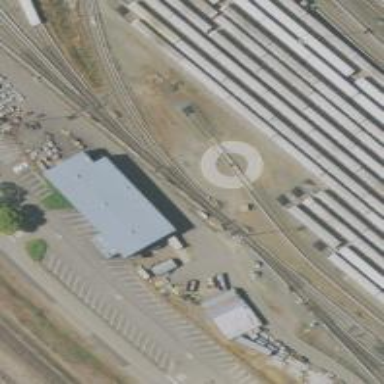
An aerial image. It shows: Electrified rail service yard.